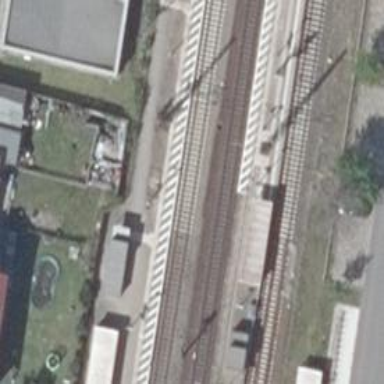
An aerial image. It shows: Close-up of railway platform edge.